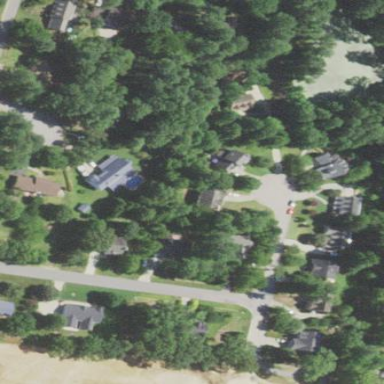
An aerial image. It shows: Residential area within neighborhood.